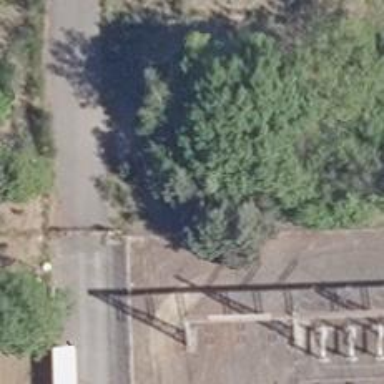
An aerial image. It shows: Power substation.